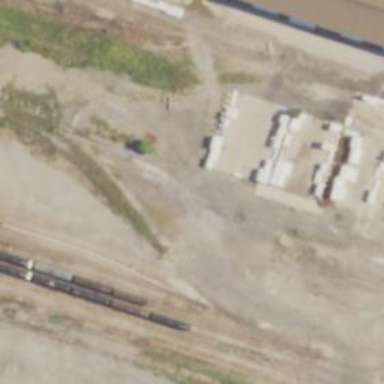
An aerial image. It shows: Railway yard.